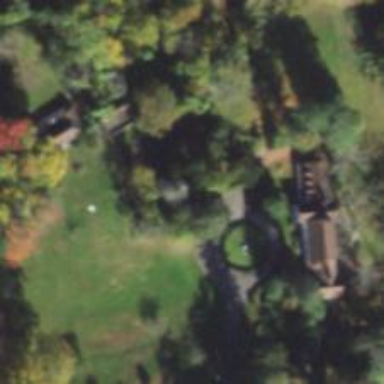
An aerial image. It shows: Historic manor.